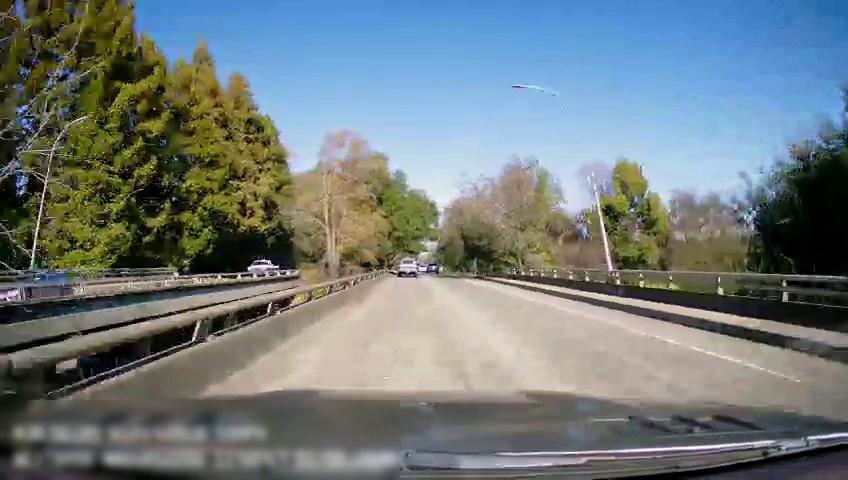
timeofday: Day
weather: Sunny
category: Drivable Space
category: Vehicles | Car
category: Vehicles | Car
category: Vehicles | Truck
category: Vehicles | Car
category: Lanes | Alternate Lane